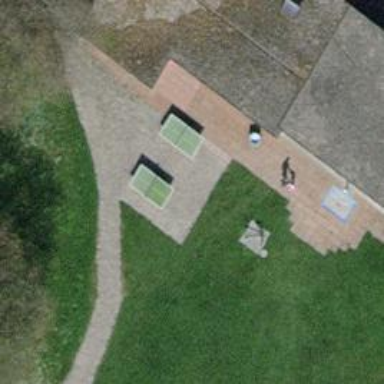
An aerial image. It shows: Pitch for leisure activities.